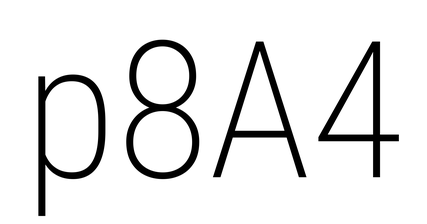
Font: Roboto_Condensed_ExtraLight